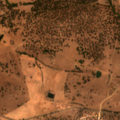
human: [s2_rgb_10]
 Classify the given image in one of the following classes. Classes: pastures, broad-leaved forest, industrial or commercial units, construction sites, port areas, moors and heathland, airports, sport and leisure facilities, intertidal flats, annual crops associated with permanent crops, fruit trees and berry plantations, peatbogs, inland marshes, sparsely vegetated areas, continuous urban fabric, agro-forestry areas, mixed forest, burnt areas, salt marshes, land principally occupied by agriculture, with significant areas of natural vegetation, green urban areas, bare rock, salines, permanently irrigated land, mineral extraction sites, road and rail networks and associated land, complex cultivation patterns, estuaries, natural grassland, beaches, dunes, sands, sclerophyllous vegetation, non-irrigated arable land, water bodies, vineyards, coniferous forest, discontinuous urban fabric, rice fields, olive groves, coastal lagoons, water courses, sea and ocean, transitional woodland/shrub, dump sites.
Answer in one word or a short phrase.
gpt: non-irrigated arable land, agro-forestry areas